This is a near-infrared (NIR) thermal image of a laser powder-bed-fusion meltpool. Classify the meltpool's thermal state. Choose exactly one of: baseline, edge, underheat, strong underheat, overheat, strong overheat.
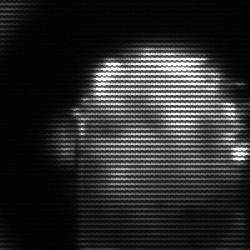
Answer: baseline